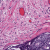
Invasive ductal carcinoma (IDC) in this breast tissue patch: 0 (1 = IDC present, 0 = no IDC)